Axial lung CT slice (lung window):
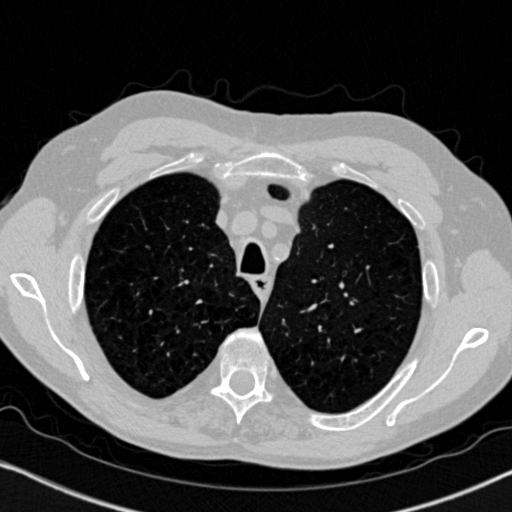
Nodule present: no